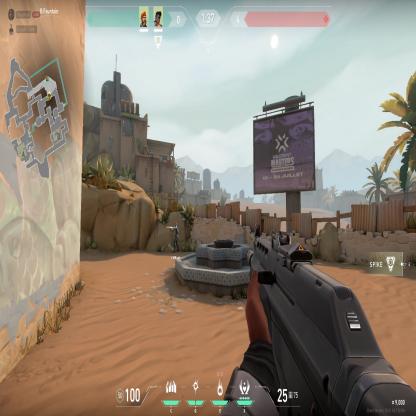
Label: teammate